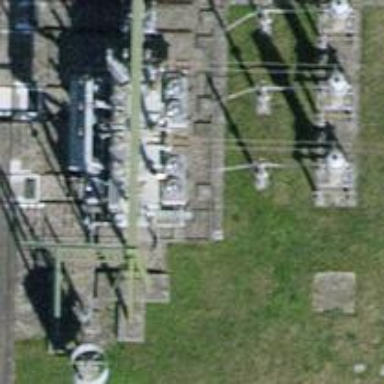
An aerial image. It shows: Insulator used in power systems.